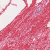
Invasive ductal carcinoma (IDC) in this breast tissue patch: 0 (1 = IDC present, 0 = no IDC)